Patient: sex F, age 29
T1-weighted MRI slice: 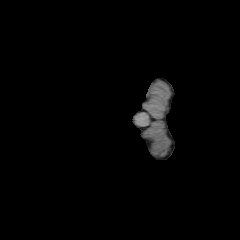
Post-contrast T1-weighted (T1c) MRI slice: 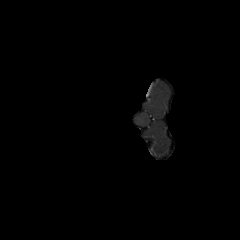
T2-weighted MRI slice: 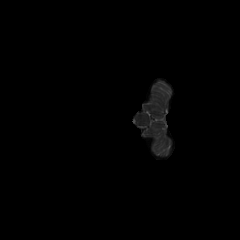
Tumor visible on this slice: no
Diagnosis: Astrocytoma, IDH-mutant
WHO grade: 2